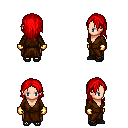
a pixel art fantasy rpg character, female body template, human, light skin, brown robe, robe skirt, red long hairstyle, gold gloves, ghillies, four views (front, back, left, right), 2x2 character sprite sheet, small pixel art, hard edges, no anti-aliasing